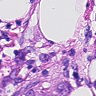
Metastatic tissue present: yes